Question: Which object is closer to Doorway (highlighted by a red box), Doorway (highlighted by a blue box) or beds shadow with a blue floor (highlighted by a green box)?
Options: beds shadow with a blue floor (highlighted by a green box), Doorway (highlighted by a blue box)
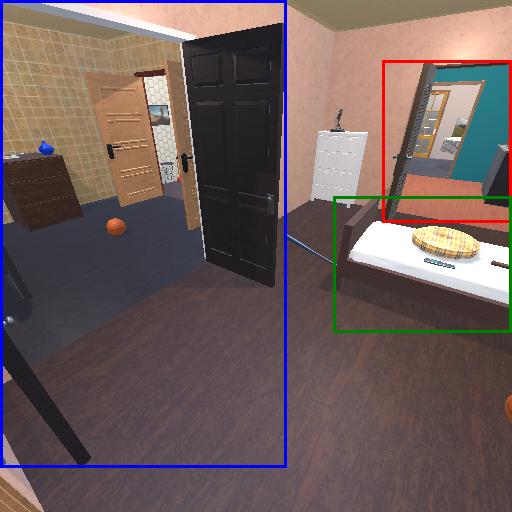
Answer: beds shadow with a blue floor (highlighted by a green box)